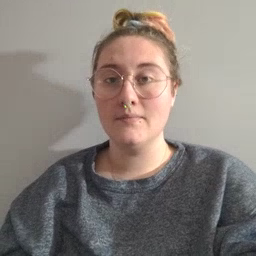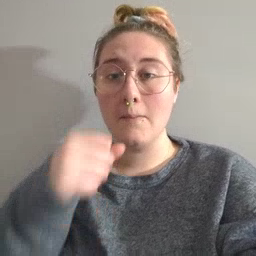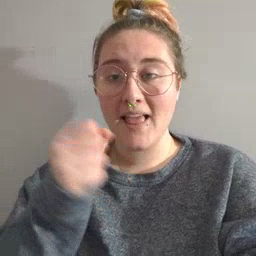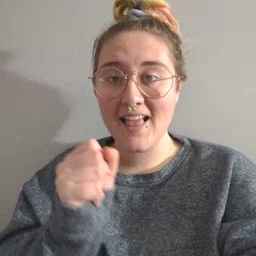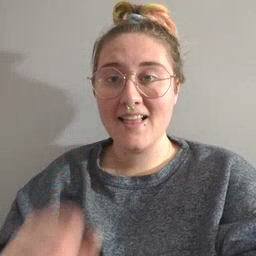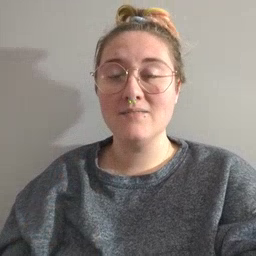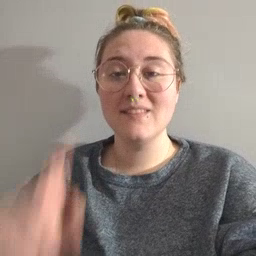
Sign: make